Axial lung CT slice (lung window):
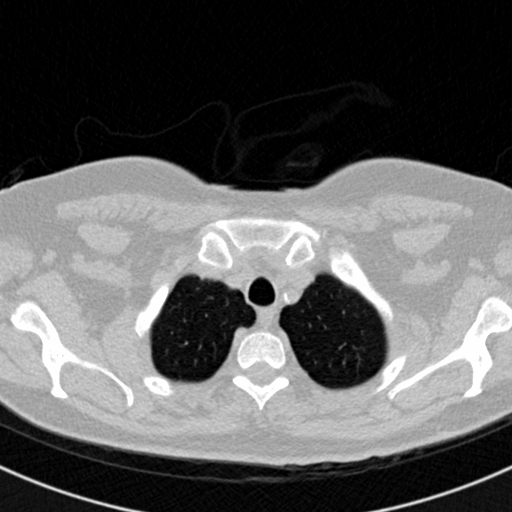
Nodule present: no